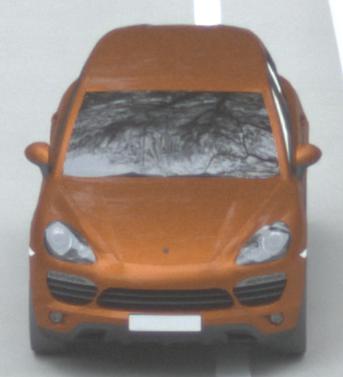
Make: Porsche
Model: Cayenne
Detailed model: Cayenne (958)
Model produced from: 2010/05
Model produced until: 2014/07
Doors: 5
Color: orange
Road condition: dry road
Daytime: morning or afternoon
Contrast: low contrast